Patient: sex F, age 36
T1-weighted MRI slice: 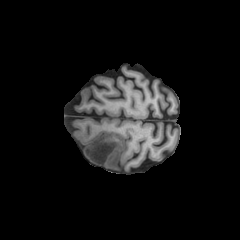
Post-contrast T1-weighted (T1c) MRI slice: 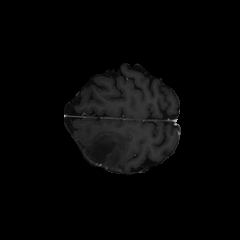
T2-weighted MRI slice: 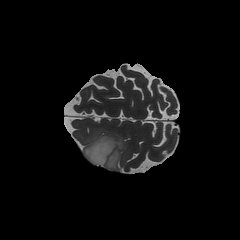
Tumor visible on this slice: yes
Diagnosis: Astrocytoma, IDH-mutant
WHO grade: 3